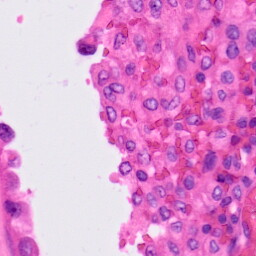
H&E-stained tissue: Lung